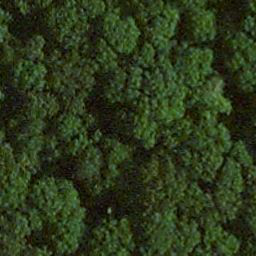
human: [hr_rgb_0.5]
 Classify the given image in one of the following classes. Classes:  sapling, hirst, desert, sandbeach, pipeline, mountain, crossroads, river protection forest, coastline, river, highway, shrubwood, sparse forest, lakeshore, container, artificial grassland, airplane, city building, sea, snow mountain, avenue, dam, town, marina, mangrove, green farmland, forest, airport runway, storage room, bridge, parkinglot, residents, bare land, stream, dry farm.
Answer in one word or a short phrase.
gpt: forest